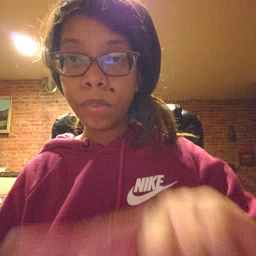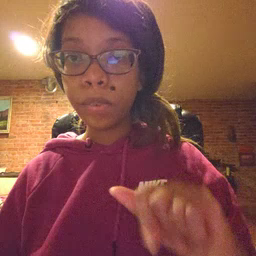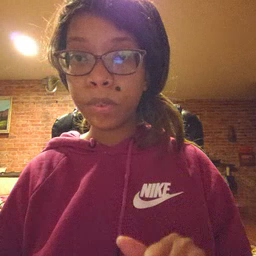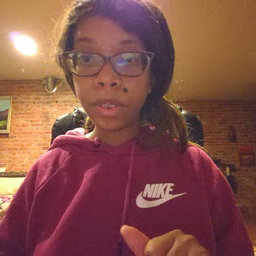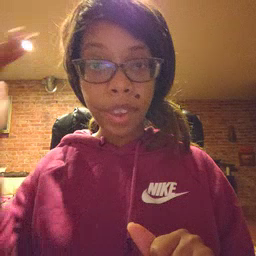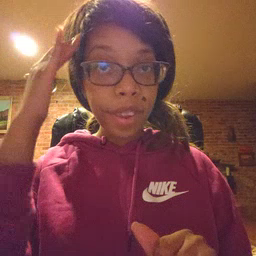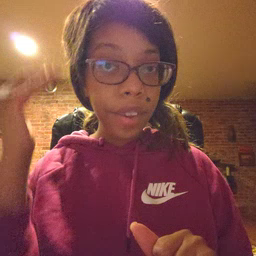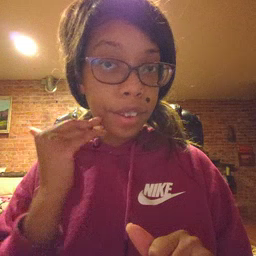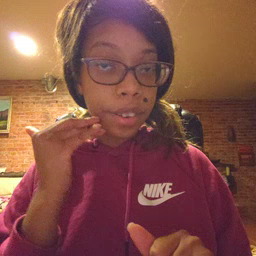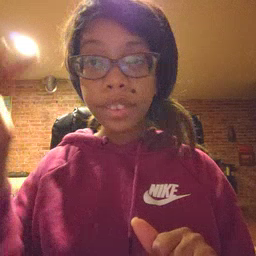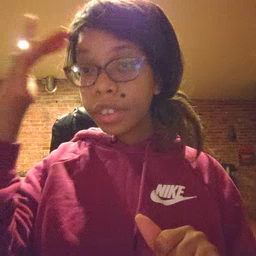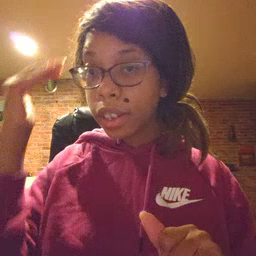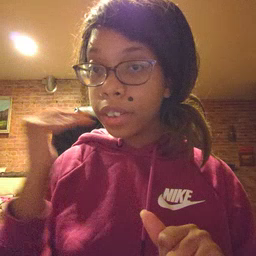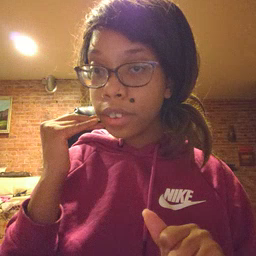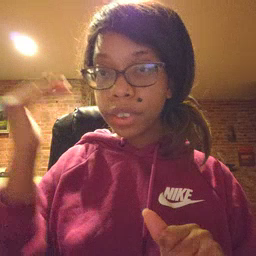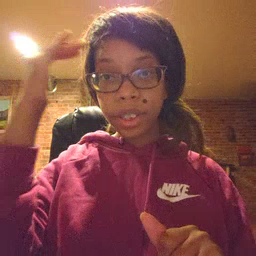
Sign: head